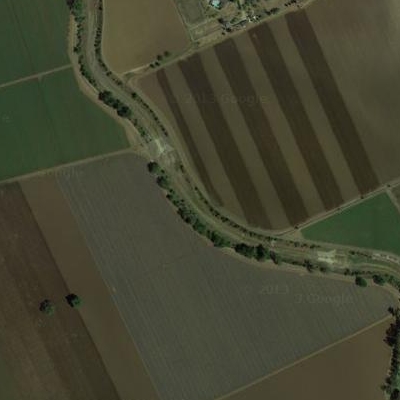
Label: Field